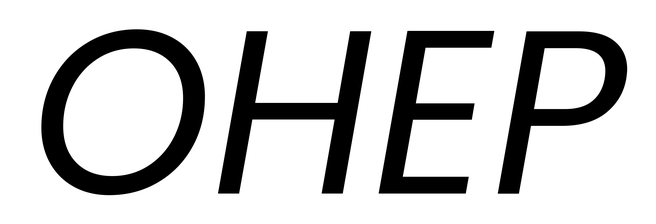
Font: Poppins-Italic